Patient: sex M, age 74
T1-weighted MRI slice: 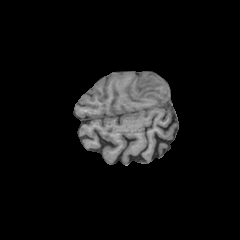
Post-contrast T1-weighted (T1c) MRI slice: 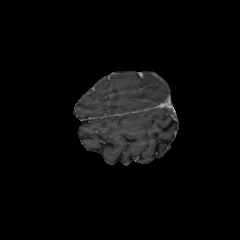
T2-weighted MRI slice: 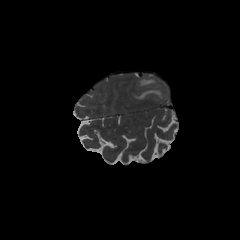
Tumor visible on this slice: yes
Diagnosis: Glioblastoma, IDH-wildtype
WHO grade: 4